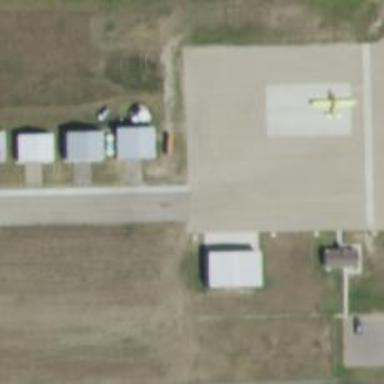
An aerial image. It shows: Asphalt taxiway at the airport.